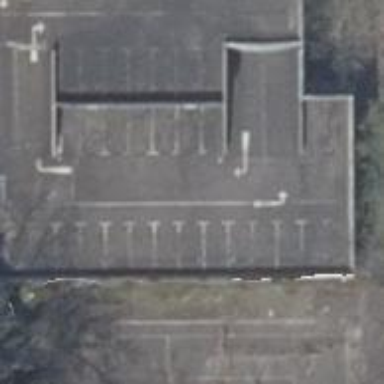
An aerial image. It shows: Multi-storey parking building.